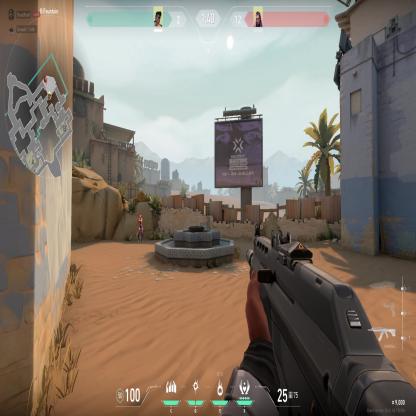
Label: enemy